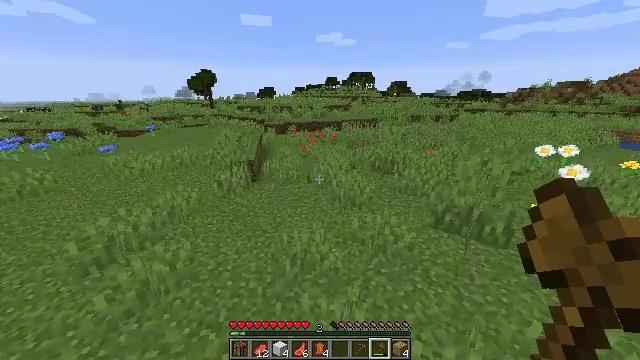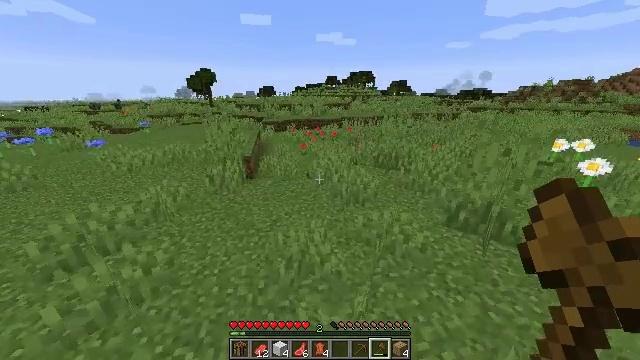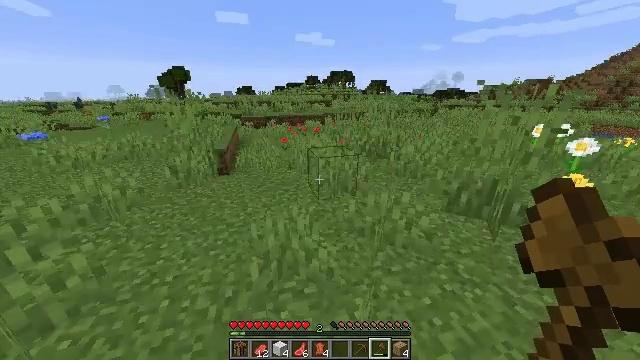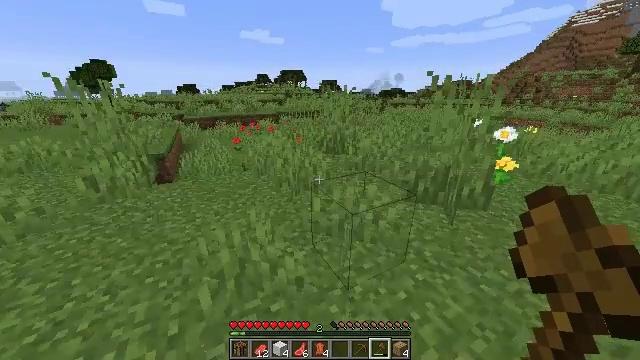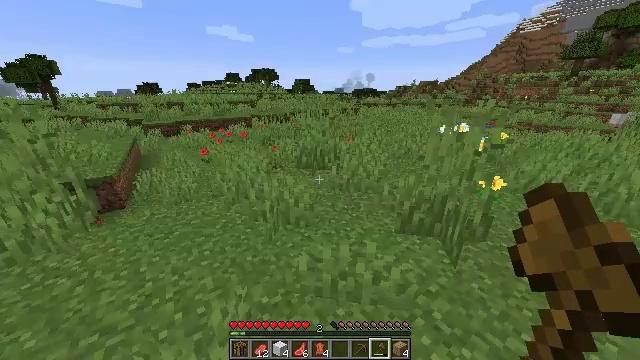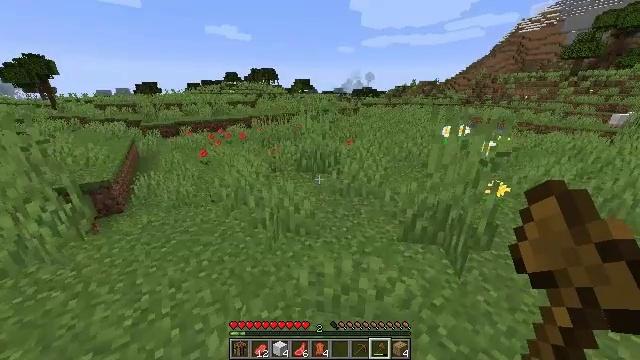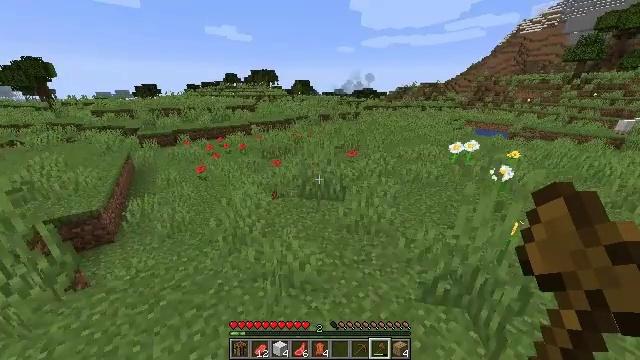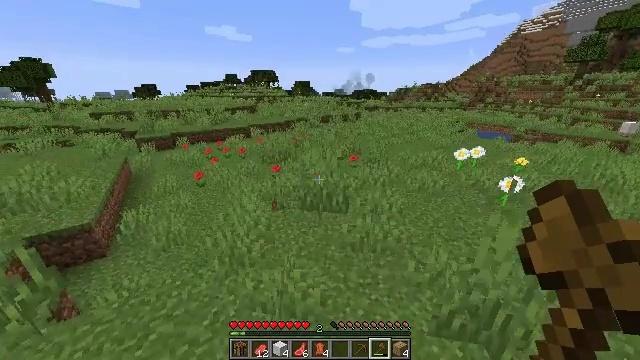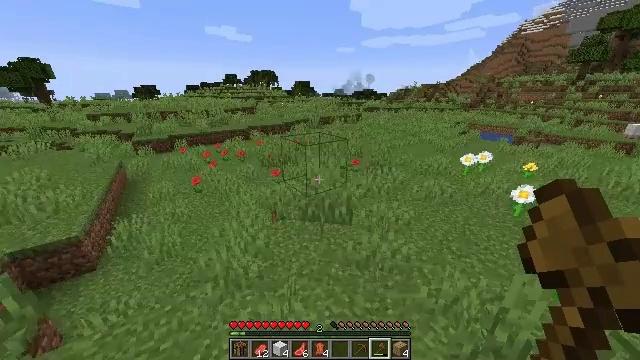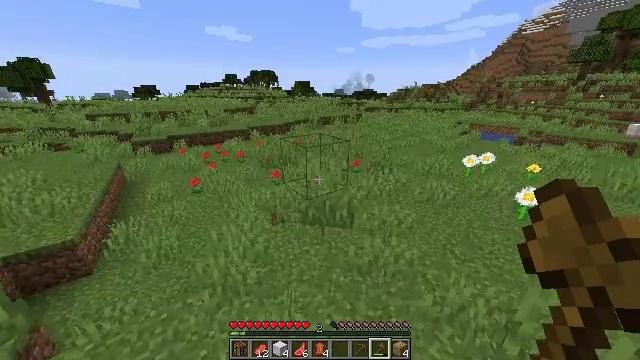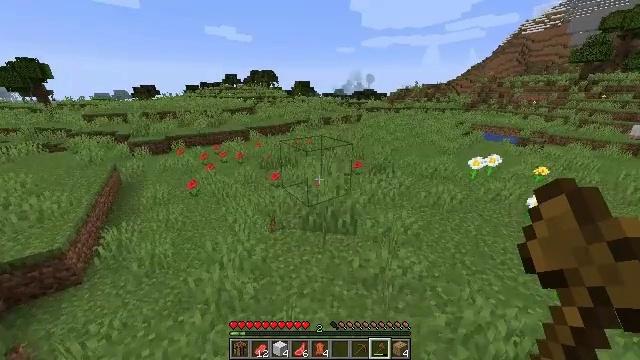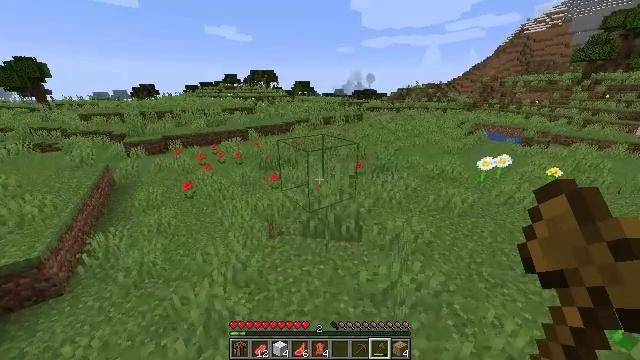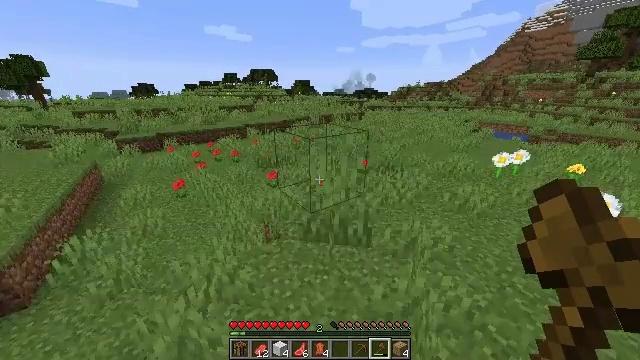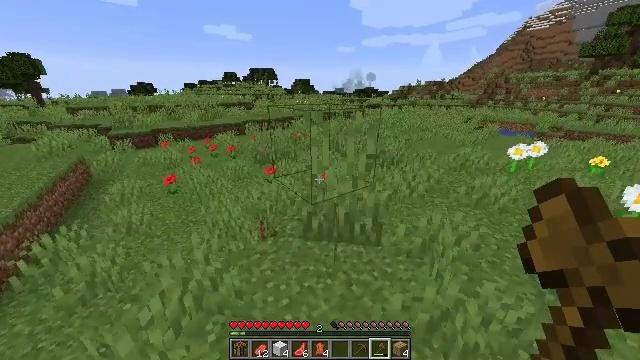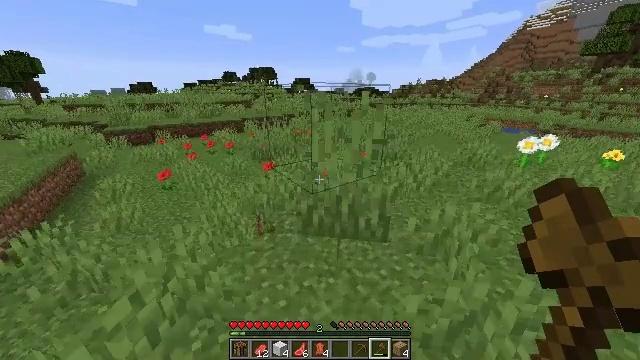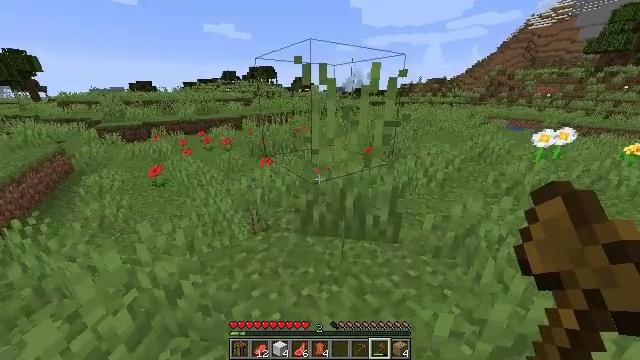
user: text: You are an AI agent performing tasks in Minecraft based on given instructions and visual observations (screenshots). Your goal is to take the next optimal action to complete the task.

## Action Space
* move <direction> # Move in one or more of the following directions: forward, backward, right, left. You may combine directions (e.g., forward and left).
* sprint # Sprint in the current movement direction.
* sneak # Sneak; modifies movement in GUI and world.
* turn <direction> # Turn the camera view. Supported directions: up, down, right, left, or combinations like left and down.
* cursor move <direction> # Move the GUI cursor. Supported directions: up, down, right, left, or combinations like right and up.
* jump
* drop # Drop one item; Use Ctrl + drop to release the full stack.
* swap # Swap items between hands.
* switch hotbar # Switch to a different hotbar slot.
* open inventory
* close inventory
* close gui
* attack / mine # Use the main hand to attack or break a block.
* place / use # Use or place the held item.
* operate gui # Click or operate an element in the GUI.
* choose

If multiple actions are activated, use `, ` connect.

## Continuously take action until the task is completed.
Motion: motion action
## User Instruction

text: Break the cornflower to collect it.
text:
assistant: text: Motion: move forward, sprint, jump
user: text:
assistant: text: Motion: move forward, sprint, turn right, jump
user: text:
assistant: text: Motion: move forward, sprint, turn right, jump
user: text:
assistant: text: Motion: move forward, sprint, turn right, jump
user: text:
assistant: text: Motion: move forward, sprint, jump
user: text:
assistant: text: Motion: move forward, sprint, jump
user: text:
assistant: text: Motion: move forward, sprint, jump
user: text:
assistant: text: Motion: move forward, sprint, jump
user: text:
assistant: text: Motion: move forward, sprint, jump
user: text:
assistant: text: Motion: move forward, sprint, jump
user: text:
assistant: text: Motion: move forward, sprint, jump
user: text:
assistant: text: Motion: move forward, sprint, jump
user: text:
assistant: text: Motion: move forward, sprint, jump
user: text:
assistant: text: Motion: move forward, sprint, jump
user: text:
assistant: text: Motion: move forward, sprint, jump
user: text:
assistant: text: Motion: move forward, sprint, jump
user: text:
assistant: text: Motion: move forward, sprint, jump
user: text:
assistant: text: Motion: move forward, sprint, jump
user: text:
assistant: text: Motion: move forward, sprint, jump
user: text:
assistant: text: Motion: move forward, sprint, jump
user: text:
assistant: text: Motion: move forward, sprint, jump
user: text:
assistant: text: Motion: move forward, sprint, jump
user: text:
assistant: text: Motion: move forward, sprint, jump
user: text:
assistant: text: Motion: move forward, sprint, turn up, jump
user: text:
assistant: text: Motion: move forward, sprint, jump
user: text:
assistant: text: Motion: move forward, sprint, turn left, jump
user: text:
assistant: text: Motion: move forward, sprint, jump
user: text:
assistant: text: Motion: move forward, sprint, turn left, jump
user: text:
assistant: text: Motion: move forward, sprint, turn left and up, jump
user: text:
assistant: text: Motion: move forward, sprint, turn left and up, jump